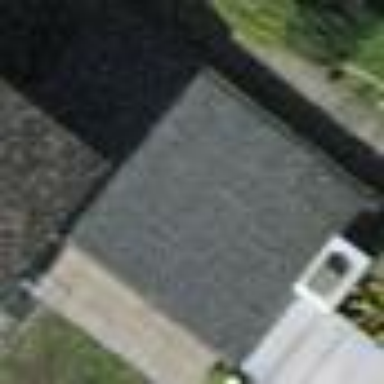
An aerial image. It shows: View of roof of building.